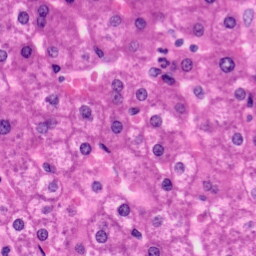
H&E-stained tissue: Liver